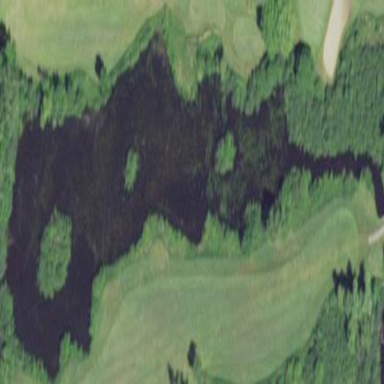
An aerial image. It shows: Water hazard in golf course. The hazard is natural water feature.